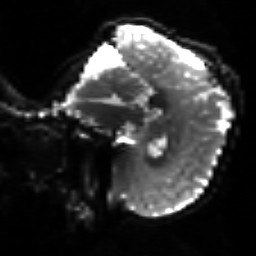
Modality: sbref
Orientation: sagittal
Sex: male
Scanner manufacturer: siemens
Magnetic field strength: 3 T
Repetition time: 5 s
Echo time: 0.071 s